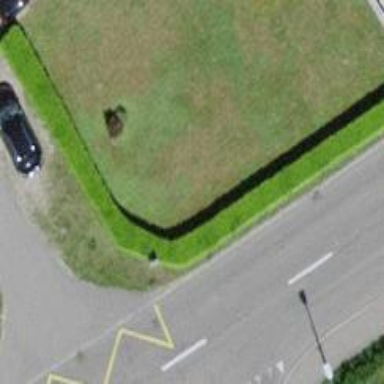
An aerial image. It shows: Hedge barrier.